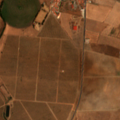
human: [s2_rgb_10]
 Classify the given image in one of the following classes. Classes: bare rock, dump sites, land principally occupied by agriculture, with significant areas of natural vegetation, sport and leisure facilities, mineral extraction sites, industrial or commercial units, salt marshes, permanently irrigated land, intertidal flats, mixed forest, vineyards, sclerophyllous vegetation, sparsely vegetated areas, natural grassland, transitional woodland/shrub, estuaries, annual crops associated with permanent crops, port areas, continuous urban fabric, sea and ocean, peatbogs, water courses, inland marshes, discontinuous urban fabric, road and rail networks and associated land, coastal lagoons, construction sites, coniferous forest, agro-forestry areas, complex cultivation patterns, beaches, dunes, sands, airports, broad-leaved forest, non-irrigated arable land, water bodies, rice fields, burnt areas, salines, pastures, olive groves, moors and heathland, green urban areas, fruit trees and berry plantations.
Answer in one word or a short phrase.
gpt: discontinuous urban fabric, non-irrigated arable land, olive groves